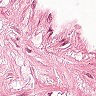
Metastatic tissue present: no